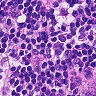
Metastatic tissue present: no